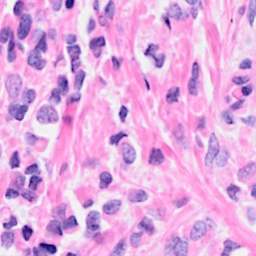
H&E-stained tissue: Breast